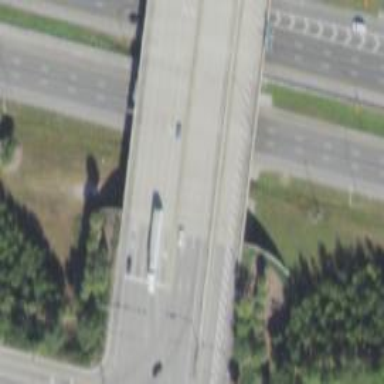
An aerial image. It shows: Primary highway bridge over expressway.